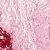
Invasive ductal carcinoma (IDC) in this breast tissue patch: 0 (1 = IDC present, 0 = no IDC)